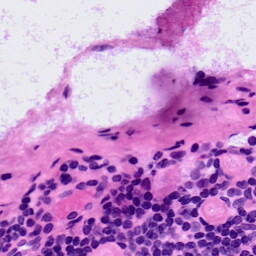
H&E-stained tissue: LymphNode